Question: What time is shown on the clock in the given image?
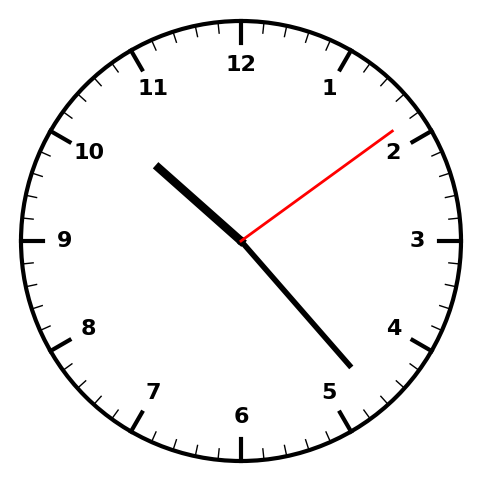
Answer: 10:23:09